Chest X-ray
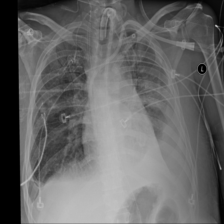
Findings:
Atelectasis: negative
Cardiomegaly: negative
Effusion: positive
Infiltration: negative
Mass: negative
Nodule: negative
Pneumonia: negative
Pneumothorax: negative
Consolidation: negative
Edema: negative
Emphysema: negative
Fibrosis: negative
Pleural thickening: negative
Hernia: negative